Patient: sex M, age 25
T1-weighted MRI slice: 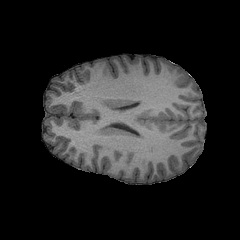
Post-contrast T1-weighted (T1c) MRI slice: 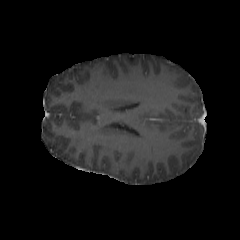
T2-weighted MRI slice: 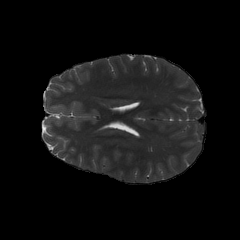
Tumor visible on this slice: no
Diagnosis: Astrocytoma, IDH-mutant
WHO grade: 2